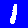
Digit: 1